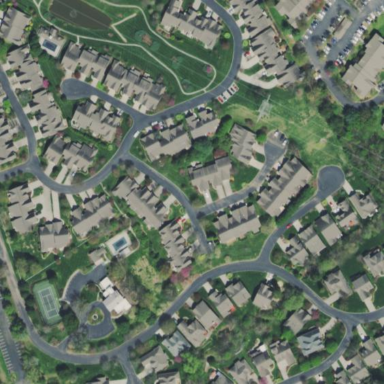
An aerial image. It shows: Residential area consisting of condominiums.